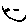
Label: smiley face